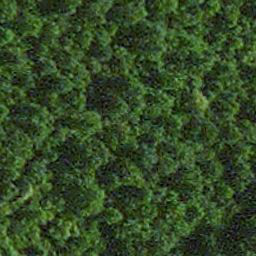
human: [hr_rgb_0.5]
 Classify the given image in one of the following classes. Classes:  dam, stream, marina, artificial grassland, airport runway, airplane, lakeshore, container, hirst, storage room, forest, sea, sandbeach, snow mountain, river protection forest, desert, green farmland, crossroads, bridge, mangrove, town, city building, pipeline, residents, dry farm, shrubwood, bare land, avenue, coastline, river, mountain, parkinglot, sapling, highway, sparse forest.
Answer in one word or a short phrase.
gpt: forest